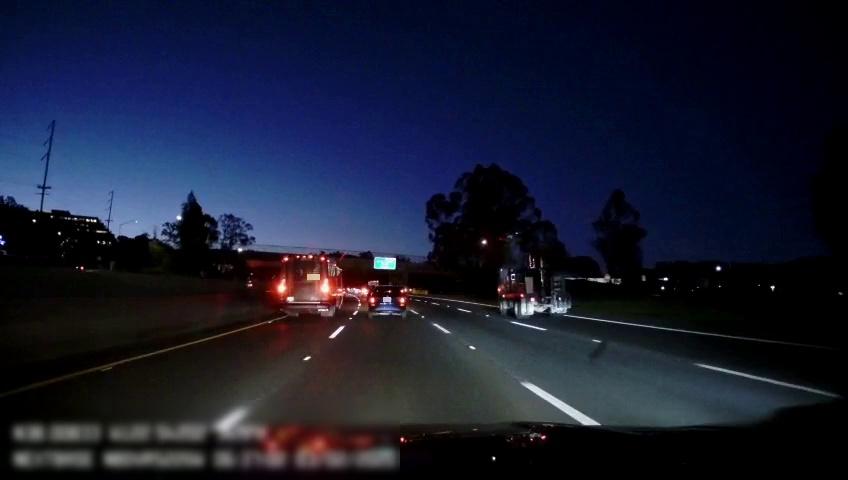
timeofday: Night
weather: Other
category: Drivable Space
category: Vehicles | Other LV
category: Vehicles | Bus
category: Vehicles | Car
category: Lanes | Alternate Lane
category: Lanes | Current Lane
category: Lanes | Current Lane
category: Lanes | Alternate Lane
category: Lanes | Alternate Lane
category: Traffic | Signs